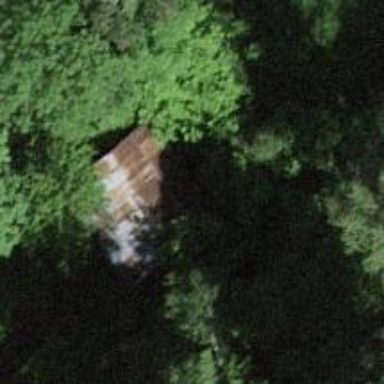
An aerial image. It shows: Shed building.